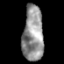
Tissue: prostate
Cell type: T cells
Senescence score: 0.3226
Nuclear area (px): 1123
Mean DAPI intensity: 146.435